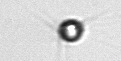
Label: Acanthoica_quattrospina